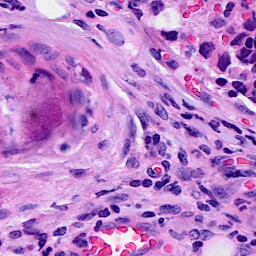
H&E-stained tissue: Breast